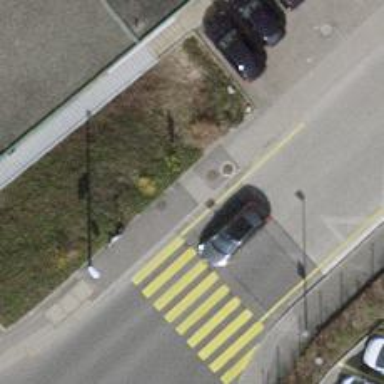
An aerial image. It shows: Bus stop with platform for public transport.